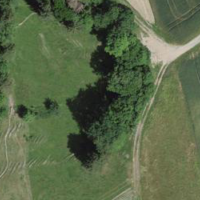
EUNIS habitat code: 24
Species observed at this site:
Plantago media